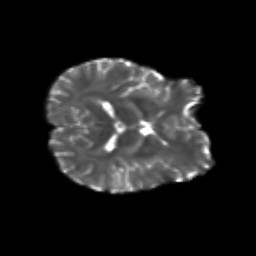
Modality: T2w
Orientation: axial
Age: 26
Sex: female
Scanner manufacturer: siemens
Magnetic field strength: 3 T
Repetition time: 3.5 s
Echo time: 0.104 s